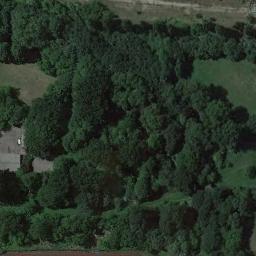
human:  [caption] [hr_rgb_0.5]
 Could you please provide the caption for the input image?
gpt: The forest is between the grass and the bare land .

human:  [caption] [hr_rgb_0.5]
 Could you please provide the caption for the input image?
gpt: The forest has an open area and a lot of dense green trees of different heights .

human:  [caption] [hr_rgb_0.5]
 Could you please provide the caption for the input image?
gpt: There are some crisscross paths on this land .

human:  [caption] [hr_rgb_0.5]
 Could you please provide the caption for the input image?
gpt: Many dark green trees are strewn at random in the forest beside a open space .

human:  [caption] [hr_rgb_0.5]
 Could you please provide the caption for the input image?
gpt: A gray building beside a dense green forest .